Interaction volume radius: 5 \u00c5
Interaction volume height: 15 \u00c5
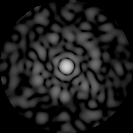
Disorder parameter: 0.8197